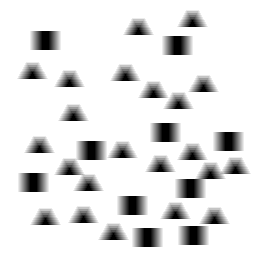
Squares: 10
Triangles: 22
Stars: 0
Total shapes: 32